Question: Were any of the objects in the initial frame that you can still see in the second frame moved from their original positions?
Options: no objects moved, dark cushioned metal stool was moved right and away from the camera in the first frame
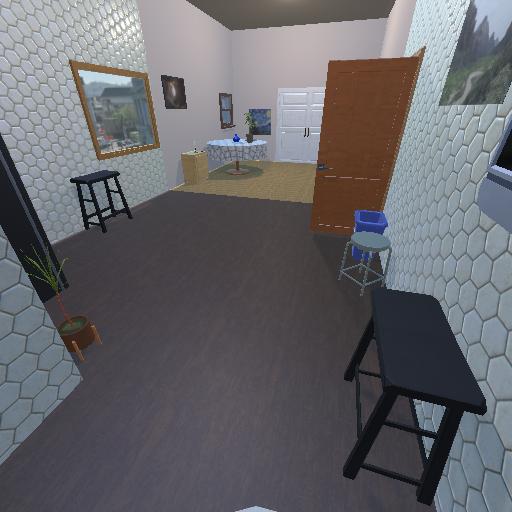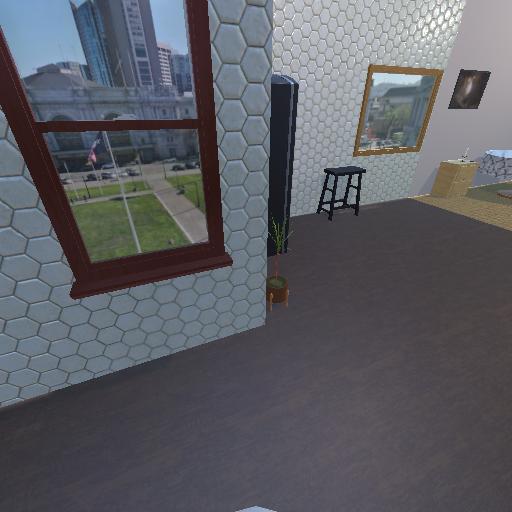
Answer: no objects moved